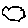
Label: cloud